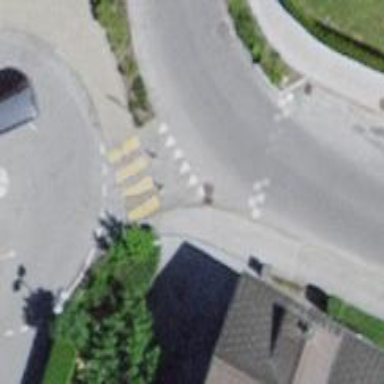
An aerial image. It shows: Crossing on cycleway.